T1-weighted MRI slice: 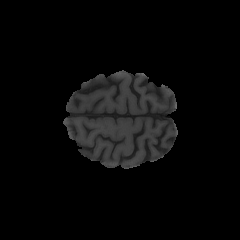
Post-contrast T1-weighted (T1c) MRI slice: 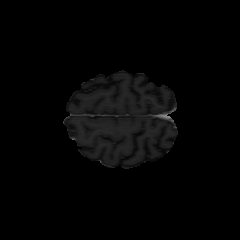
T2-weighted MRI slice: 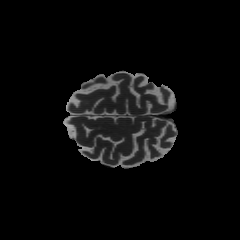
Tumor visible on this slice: no